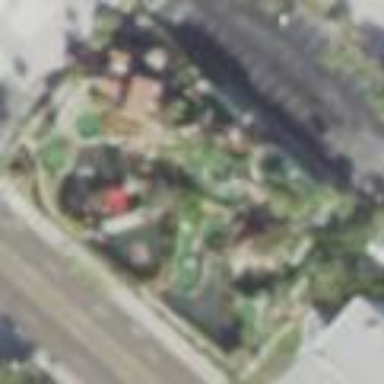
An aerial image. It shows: Miniature golf leisure land.